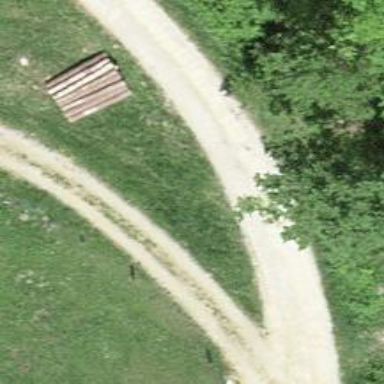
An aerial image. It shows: Track with grade 1 quality.